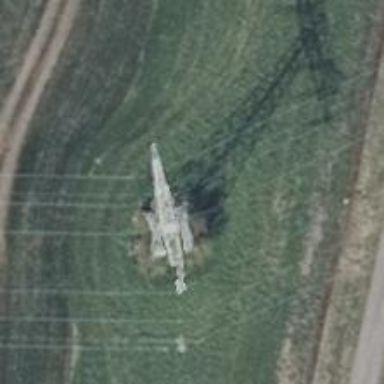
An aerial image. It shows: Power line in the image.